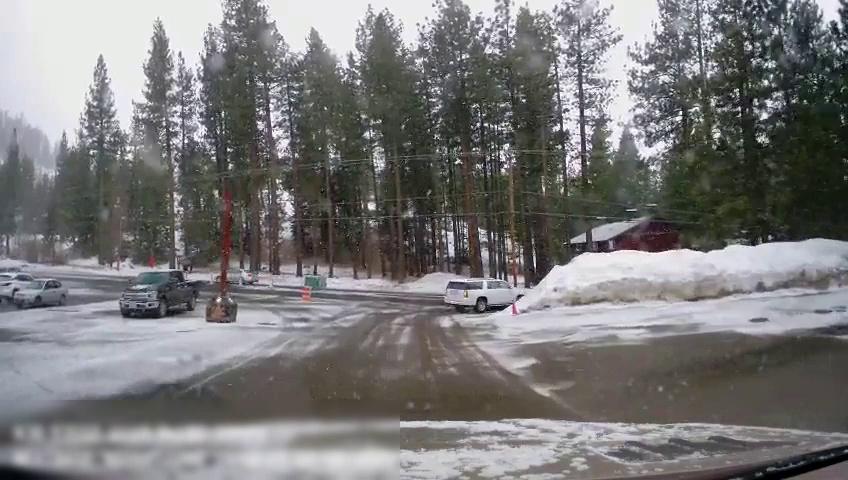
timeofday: Day
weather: Snowy
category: Vehicles | Car
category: Vehicles | SUV
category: Vehicles | Truck
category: Vehicles | SUV
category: Vehicles | Car
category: Drivable Space